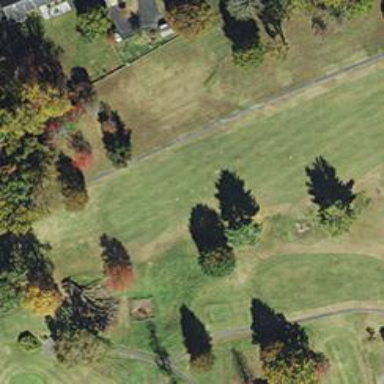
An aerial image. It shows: View of golf hole.